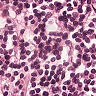
Metastatic tissue present: no